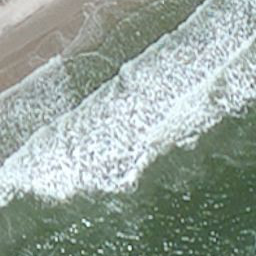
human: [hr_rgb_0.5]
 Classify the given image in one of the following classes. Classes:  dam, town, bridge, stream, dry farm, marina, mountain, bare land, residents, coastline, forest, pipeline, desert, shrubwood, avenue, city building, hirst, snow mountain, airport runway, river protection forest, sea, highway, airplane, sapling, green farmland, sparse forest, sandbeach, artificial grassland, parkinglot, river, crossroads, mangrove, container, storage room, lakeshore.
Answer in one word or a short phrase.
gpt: coastline